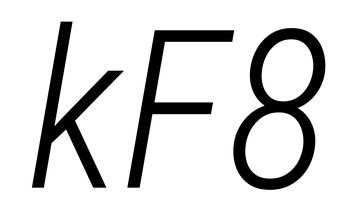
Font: Roboto-Italic_Condensed_Light_Italic